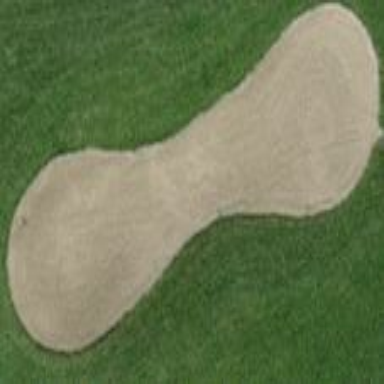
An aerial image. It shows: Golf bunker filled with sandy terrain.